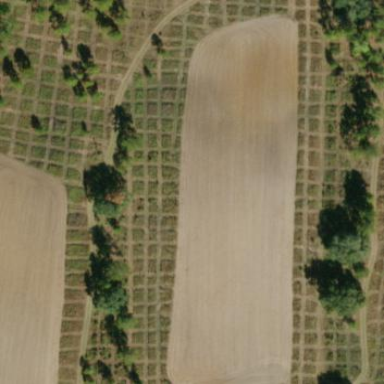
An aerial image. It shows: Orchard.